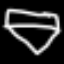
Label: diamond